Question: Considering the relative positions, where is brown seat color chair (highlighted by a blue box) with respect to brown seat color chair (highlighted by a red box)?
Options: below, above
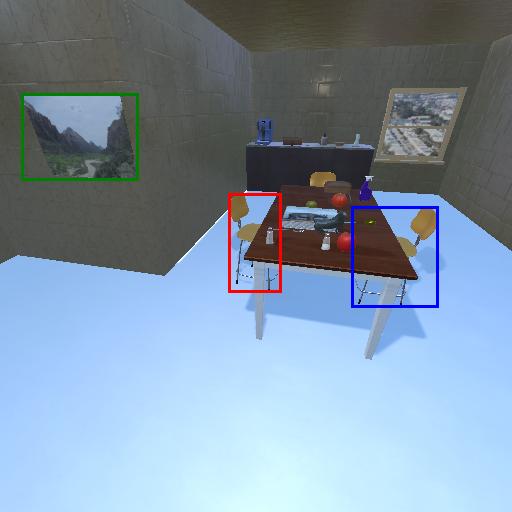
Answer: below